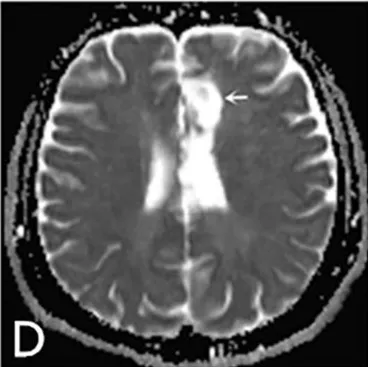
Cytotoxic edema and visuospatial and executing skills of the dominant hand of the patient improved in 3 months. (C,D) DWI and ADC scans show no limitation of diffusion.
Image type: radiology (mri)